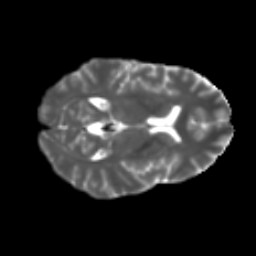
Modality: T2w
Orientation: axial
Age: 41
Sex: female
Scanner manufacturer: ge
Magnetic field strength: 3 T
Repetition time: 7.8 s
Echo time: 0.0606 s